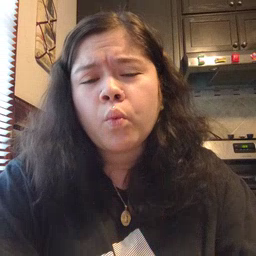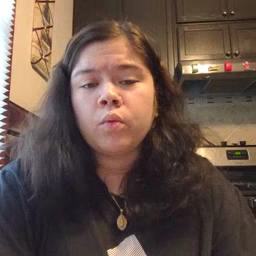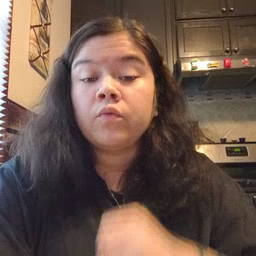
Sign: old